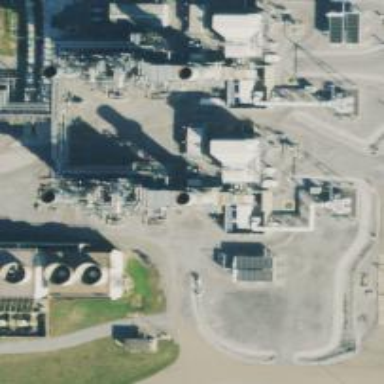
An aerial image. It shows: Gas-powered generator of the combined cycle type.